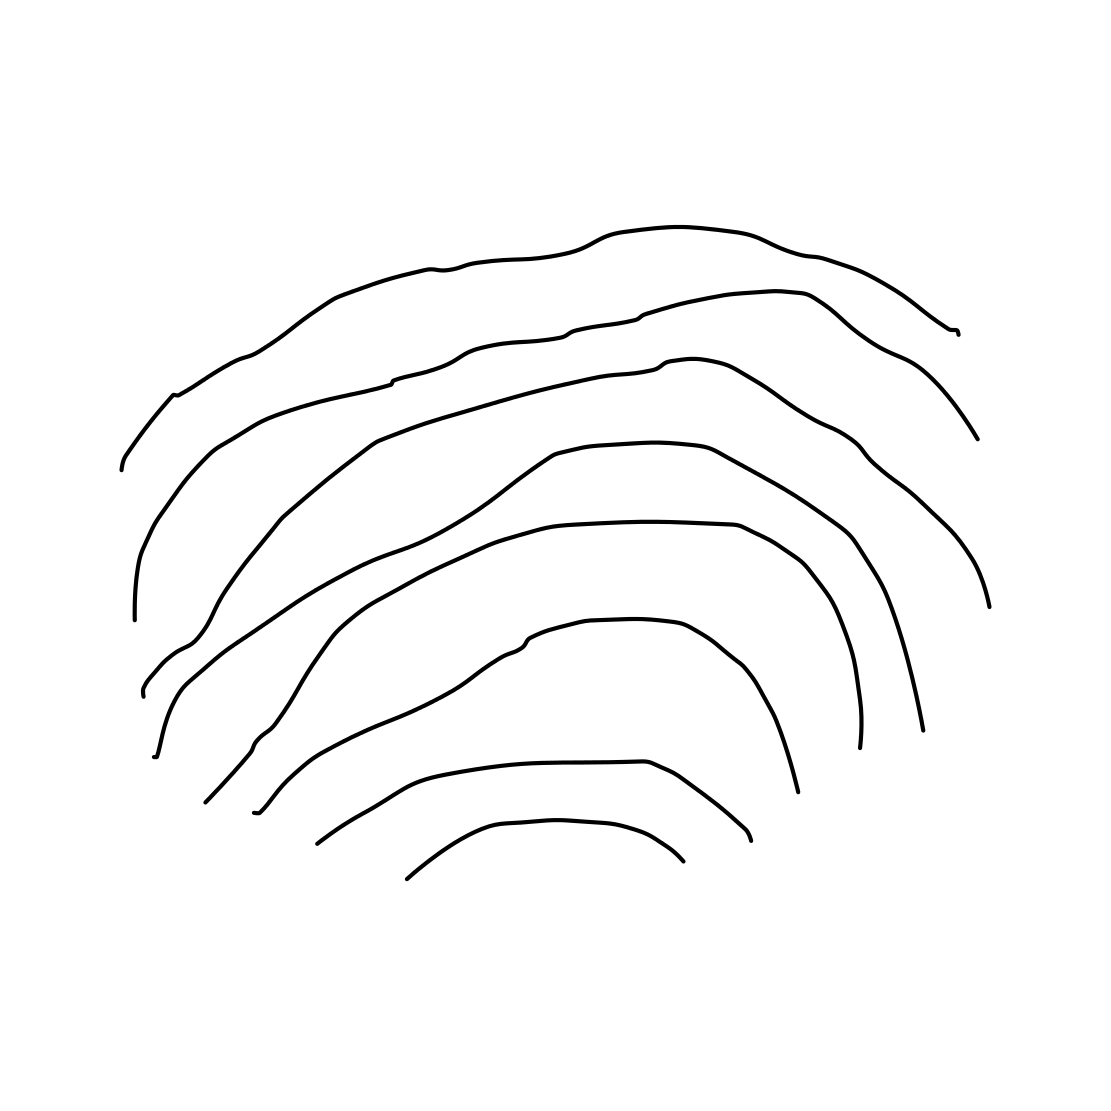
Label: rainbow